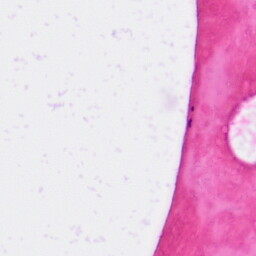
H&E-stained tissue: Skin